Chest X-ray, AP view. Patient: 29 years old, sex F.
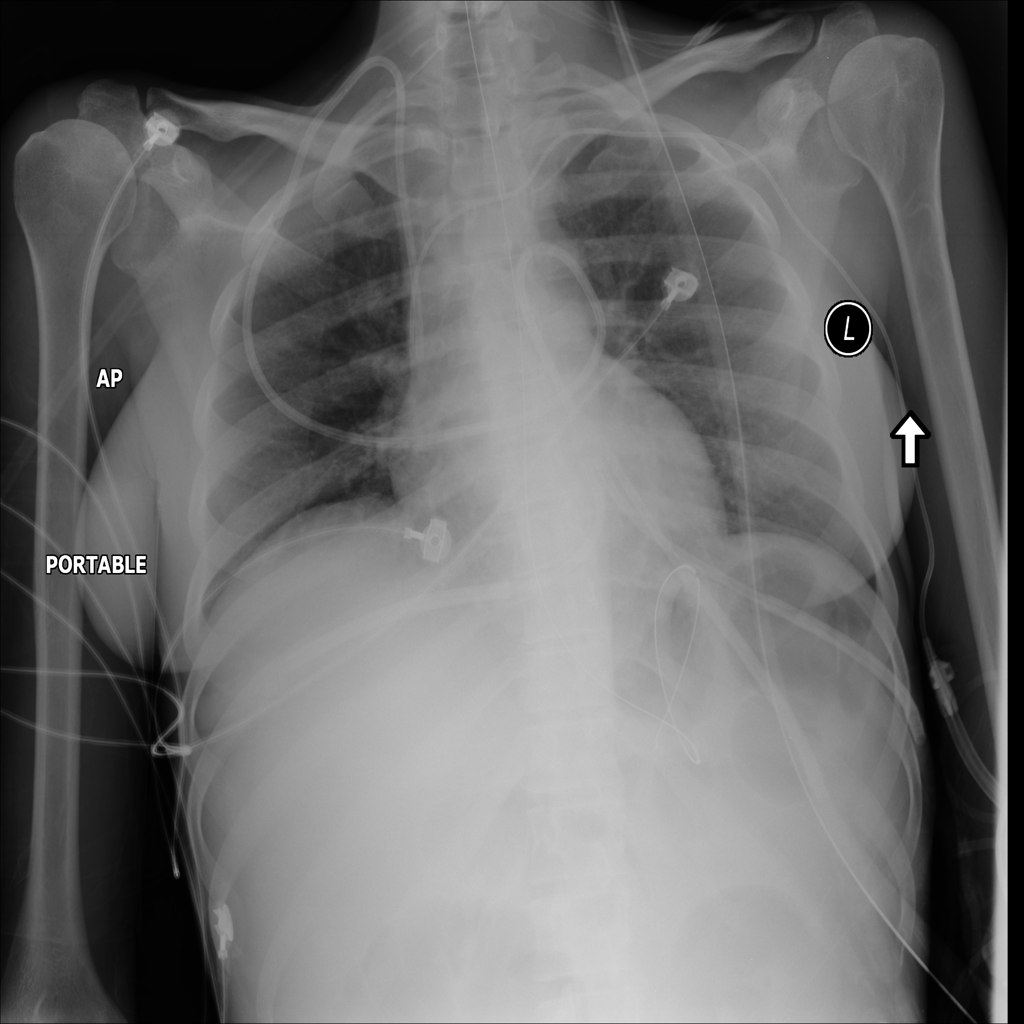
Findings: No Finding